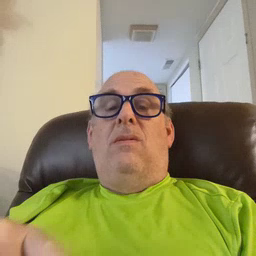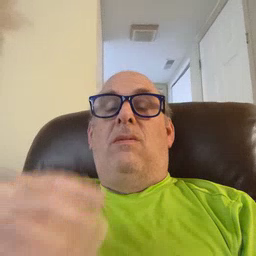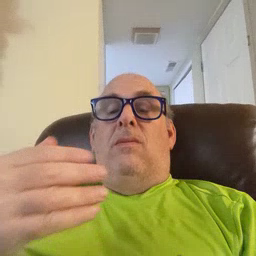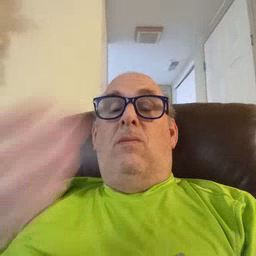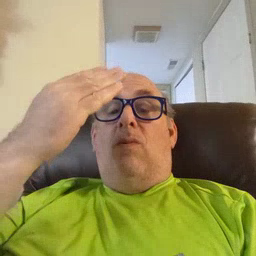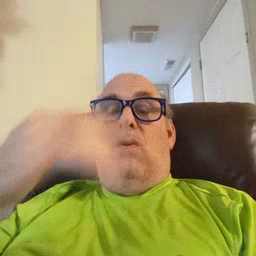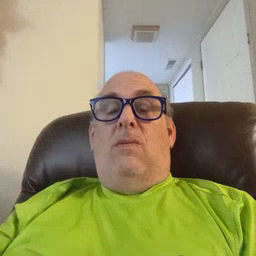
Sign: morning